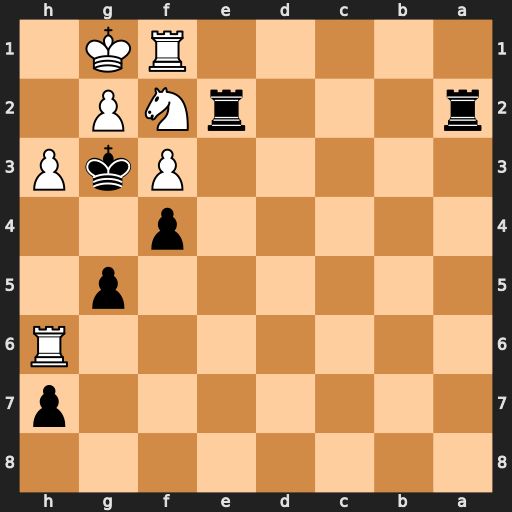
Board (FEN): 8/7p/7R/6p1/5p2/5PkP/r3rNP1/5RK1
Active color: b
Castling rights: -
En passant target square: -
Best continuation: Rxf2 Rxf2 Rxf2